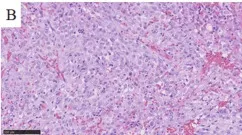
Histopathology findings. , 200x.
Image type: pathology (h&e)